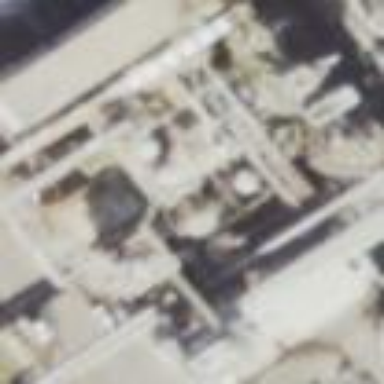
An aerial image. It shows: Industrial building.